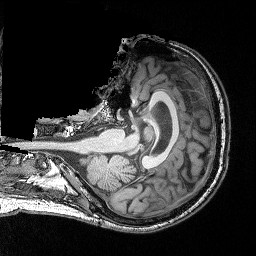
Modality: T1w
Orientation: axial
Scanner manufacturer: siemens
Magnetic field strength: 3 T
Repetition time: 2.25 s
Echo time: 0.00418 s